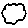
Label: cloud